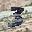
Label: 3